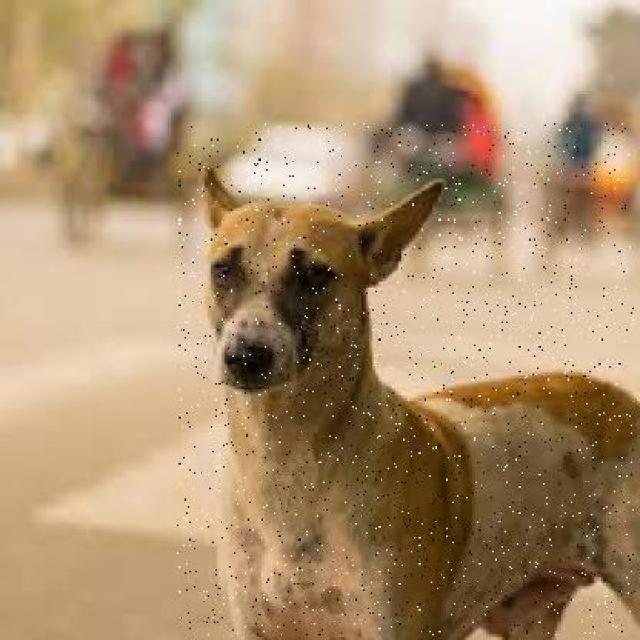
Healthy canine skin — no visible lesions, inflammation, or abnormalities. The skin and coat appear normal.